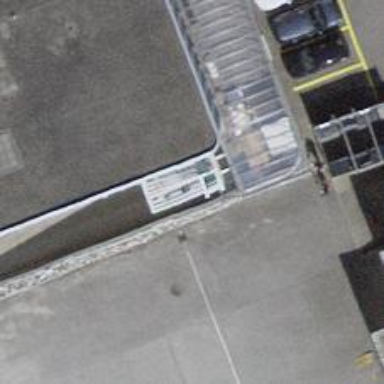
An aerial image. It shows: Parking entrance.